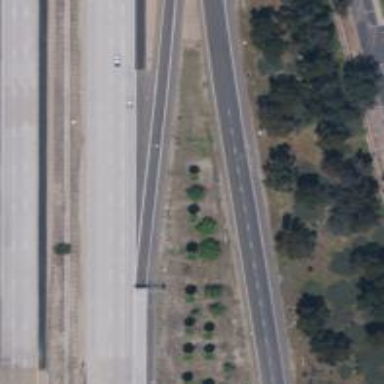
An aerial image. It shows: Motorway link.